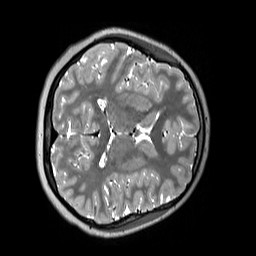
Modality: T2w
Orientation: axial
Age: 12
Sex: female
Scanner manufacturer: siemens
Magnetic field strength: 3 T
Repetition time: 3.2 s
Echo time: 0.408 s